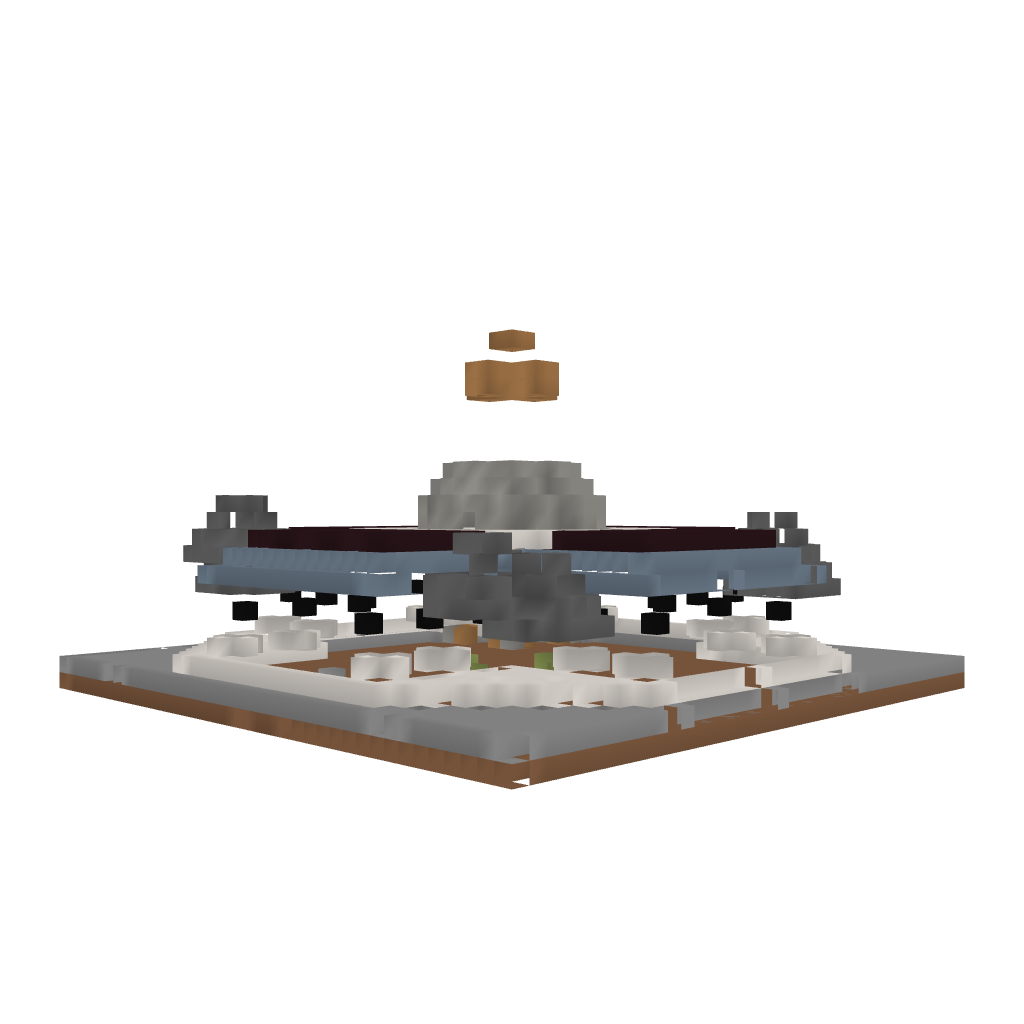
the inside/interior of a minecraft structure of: Herobrine temple